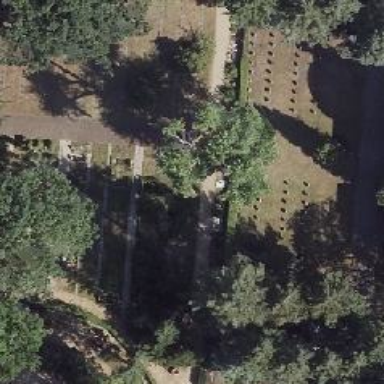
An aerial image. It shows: Sector in the cemetery.